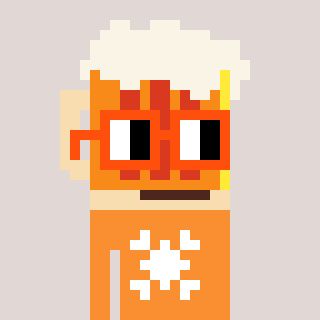
a pixel art character with square orange glasses, a beer-shaped head and a orange-colored body on a warm background